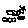
Label: cloud